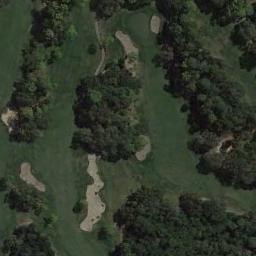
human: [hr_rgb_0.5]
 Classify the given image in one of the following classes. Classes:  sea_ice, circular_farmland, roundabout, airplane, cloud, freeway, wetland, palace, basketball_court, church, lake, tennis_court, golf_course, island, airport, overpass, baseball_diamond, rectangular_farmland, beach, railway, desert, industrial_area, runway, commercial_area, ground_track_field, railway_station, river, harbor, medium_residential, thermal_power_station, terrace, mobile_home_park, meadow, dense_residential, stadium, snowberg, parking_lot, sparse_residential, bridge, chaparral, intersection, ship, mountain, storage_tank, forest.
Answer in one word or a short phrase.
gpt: golf_course